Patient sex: M
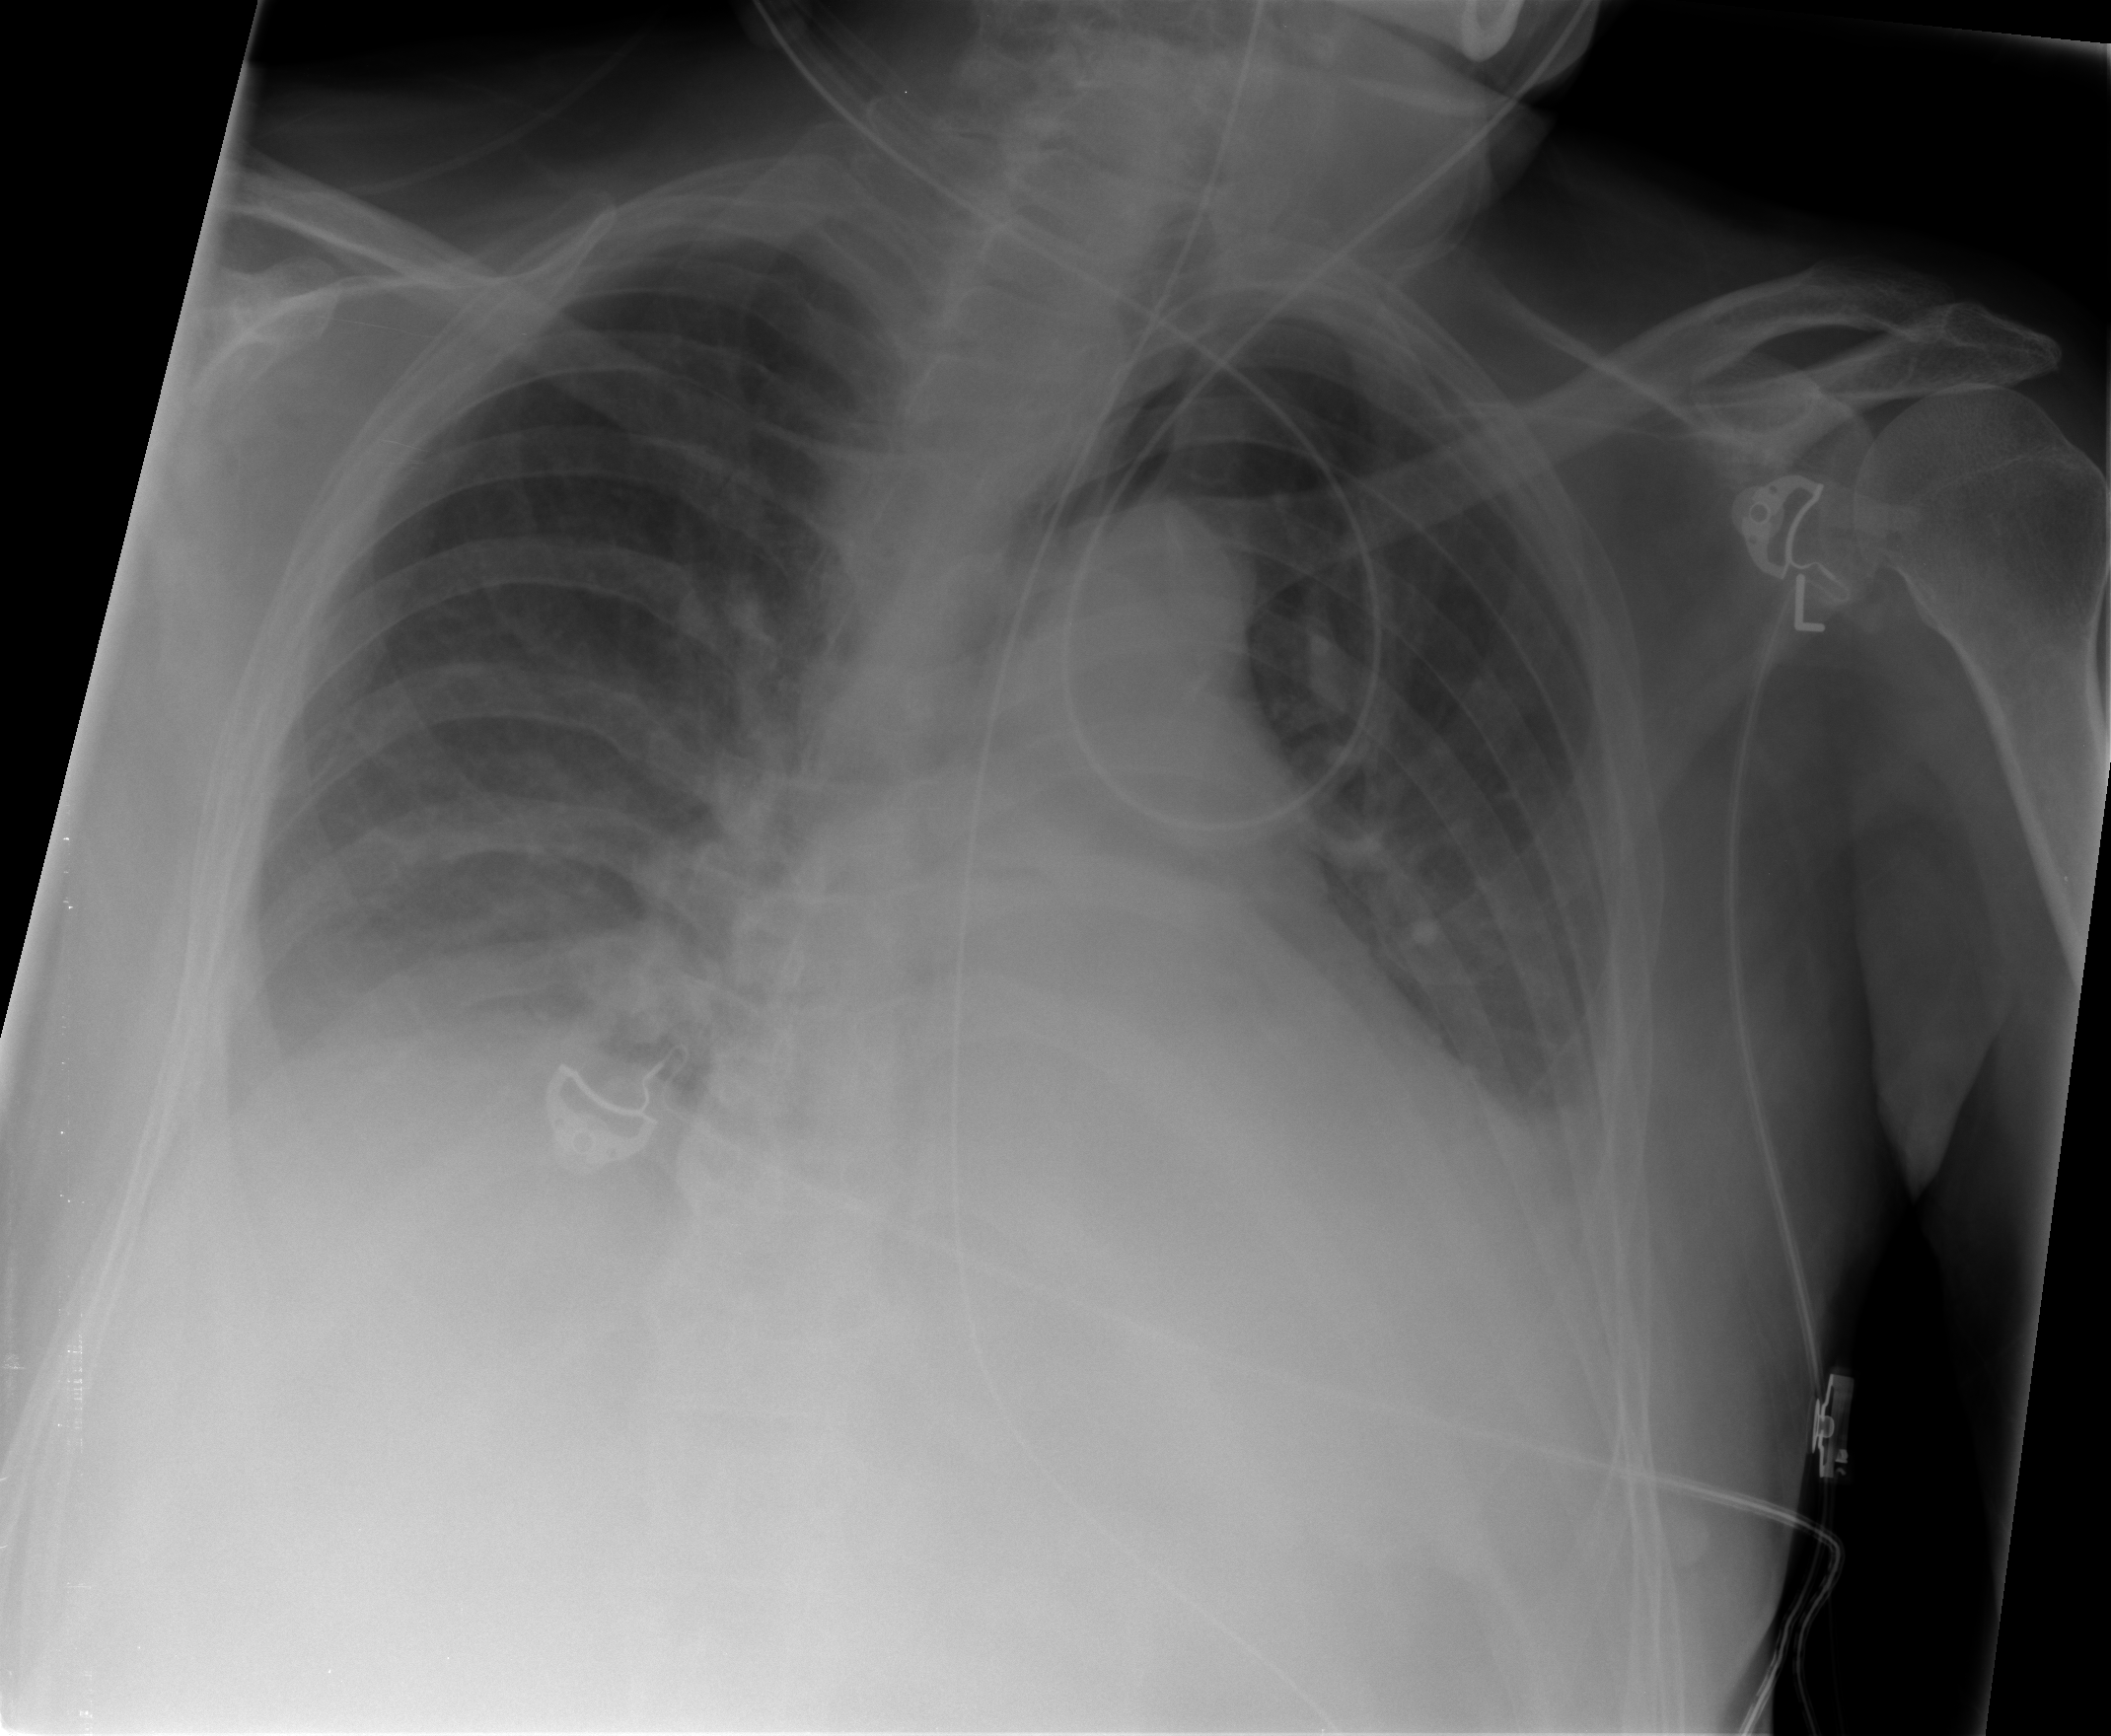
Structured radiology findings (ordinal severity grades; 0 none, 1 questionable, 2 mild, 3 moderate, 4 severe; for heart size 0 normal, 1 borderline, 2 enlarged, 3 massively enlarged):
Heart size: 2
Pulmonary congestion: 2
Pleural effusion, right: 1
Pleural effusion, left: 1
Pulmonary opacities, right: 0
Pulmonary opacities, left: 0
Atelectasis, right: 2
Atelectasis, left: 2